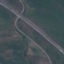
Label: Highway